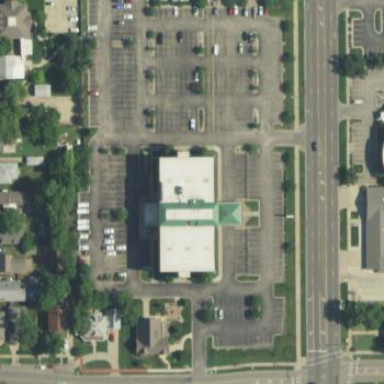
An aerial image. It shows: Healthcare center housed in building.